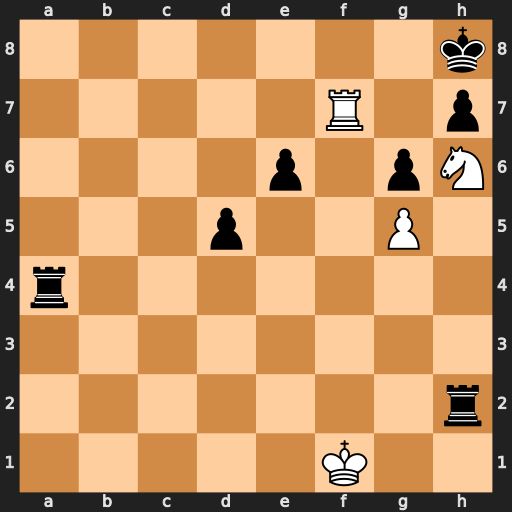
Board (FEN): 7k/5R1p/4p1pN/3p2P1/r7/8/7r/5K2
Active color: w
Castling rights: -
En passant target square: -
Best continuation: Rf8+ Kg7 Rg8#